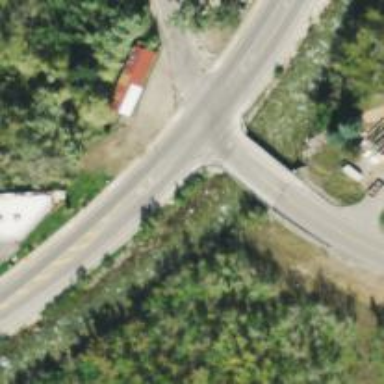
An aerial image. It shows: Marked crossing on the road.